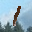
Label: 1